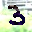
Label: 3